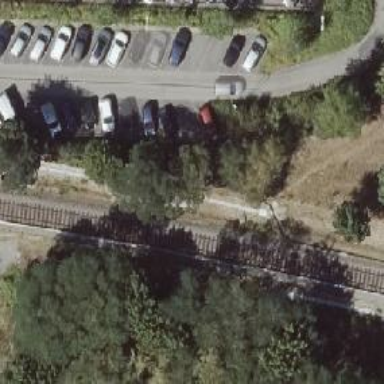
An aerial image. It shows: Tunnel with electrified rails at the bottom.